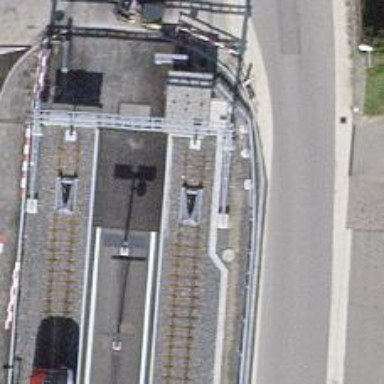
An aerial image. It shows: Railway buffer stop.